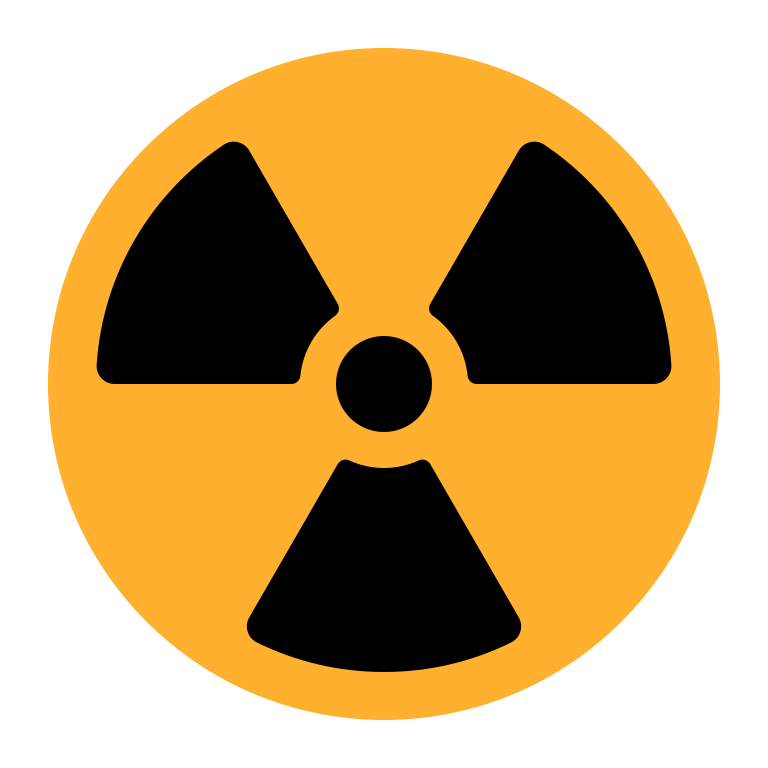
radioactive flat